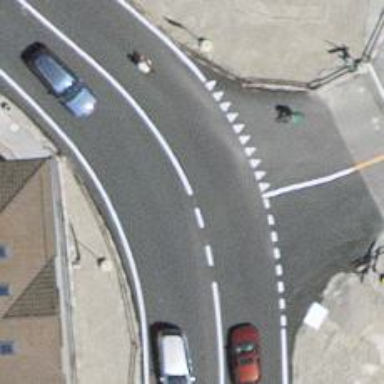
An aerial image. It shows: Uncontrolled footway crossing with markings.